Question:
I have 'labels' which is a list of 'String' and is equal to '[0,1]'. However the following line returns '-1' while I expect it to return '1'. Any idea what could be wrong or missing?
definition:
maxLabel is an integer initially set to -1.
public List labels;
where the unexpected result happens, while 'maxLabel' is equal to 1:
'''
int maxLabelIndex=labels.indexOf(maxLabel);
'''
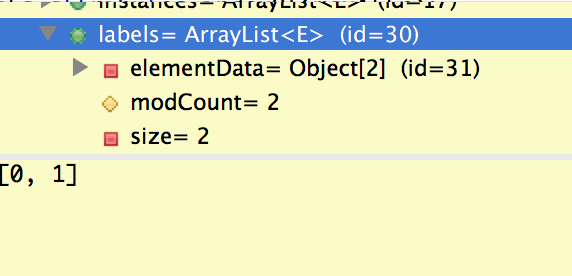
Answer: 'indexOf' returns the index of the first occurrence of the specified element in this list, or -1 if this list does not contain the element. More formally, returns the lowest index i such that (o==null ? get(i)==null
In your case the index of element '"1"' is '1', thats why you will get 1. if you will pass 'int maxLabel = 1;' notice that maxLabel is declared as type 'int' then you will get -1 because Collection of strings doesn't contains an object of type Integer.
Basically indexOf method take as parameter 'o' of type 'Object'. Whenever you pass a different Object type (e.g. you declared your 'List' of type 'String' and you are checking for types like 'Integer,Double,int,long, etc.'), you can expect to get '-1'